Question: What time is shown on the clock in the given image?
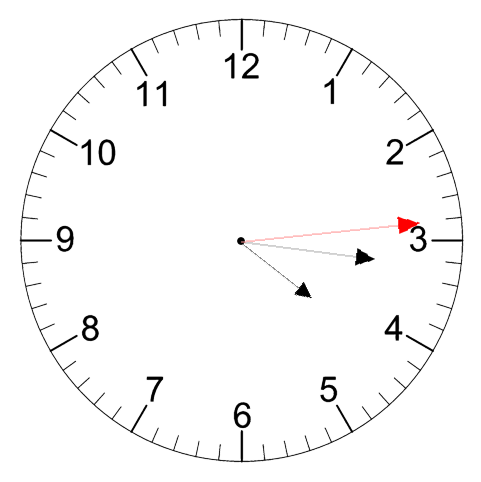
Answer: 04:16:14